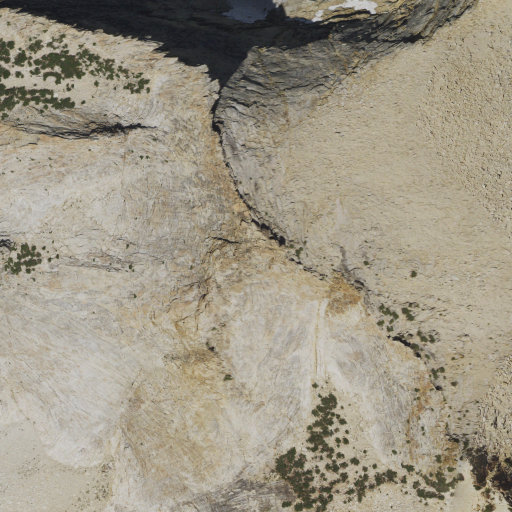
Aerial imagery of mountain in California named Mount Clark containing barren land, grassland, and shrub